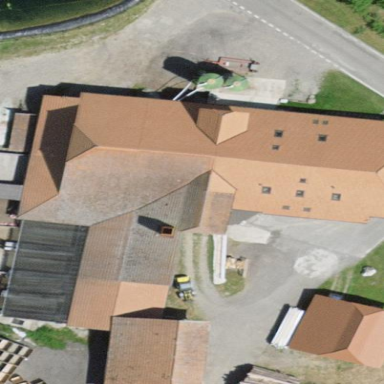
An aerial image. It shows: Farm building.